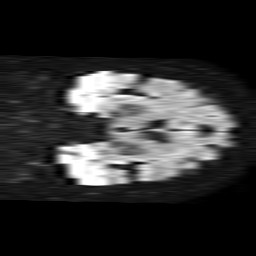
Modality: TRACE
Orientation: coronal
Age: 81
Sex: female
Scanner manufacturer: philips
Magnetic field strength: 1.5 T
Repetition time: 4.6 s
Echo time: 0.08941 s